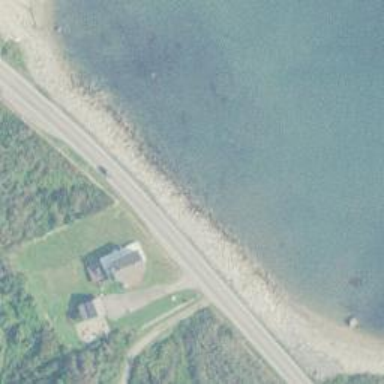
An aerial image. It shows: Breakwater made of rocks.